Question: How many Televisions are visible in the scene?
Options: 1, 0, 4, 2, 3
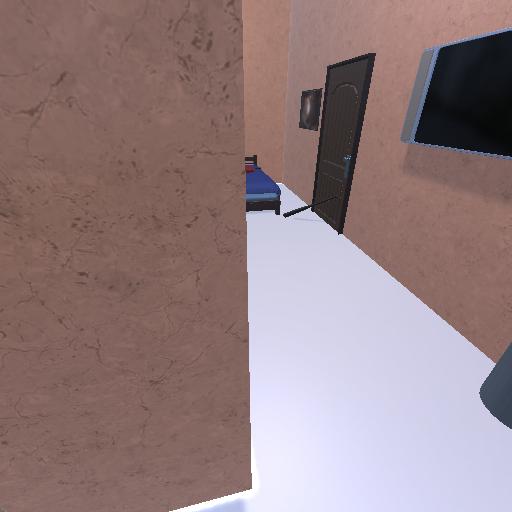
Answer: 1